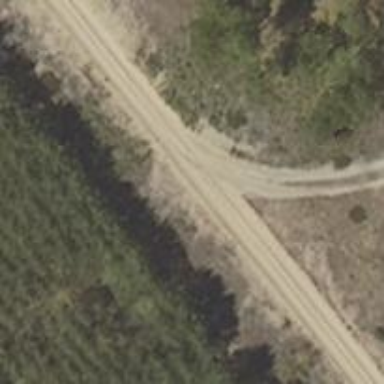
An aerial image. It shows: Sandy track with grade4 tracktype.